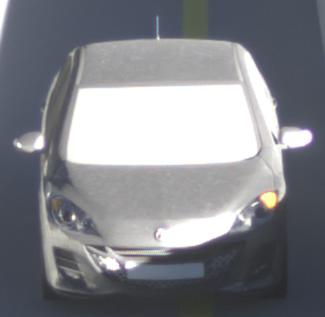
Make: Mazda
Model: 3 1.6
Detailed model: 3 (BL)
Model produced from: 2009/05
Model produced until: 2010/12
Doors: 5
Color: gray
Road condition: dry road
Daytime: morning or afternoon
Contrast: high contrast